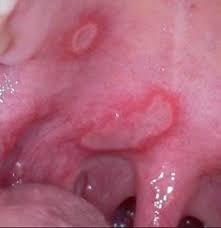
Condition: Mouth Ulcer